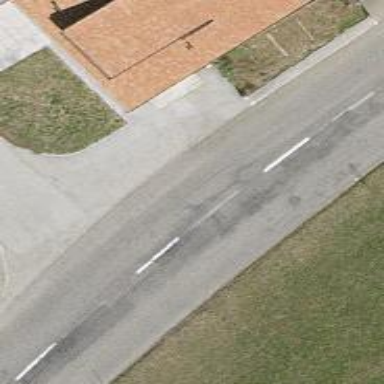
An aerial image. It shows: Bus stop with platform for public transport.